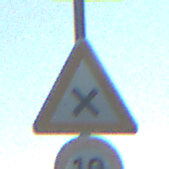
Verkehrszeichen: KreuzungOderEinmuendung
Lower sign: Geschwindigkeit10
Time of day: MorningAfternoon
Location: Outdoor (Nature)
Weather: Clear
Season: Autumn
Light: Natural